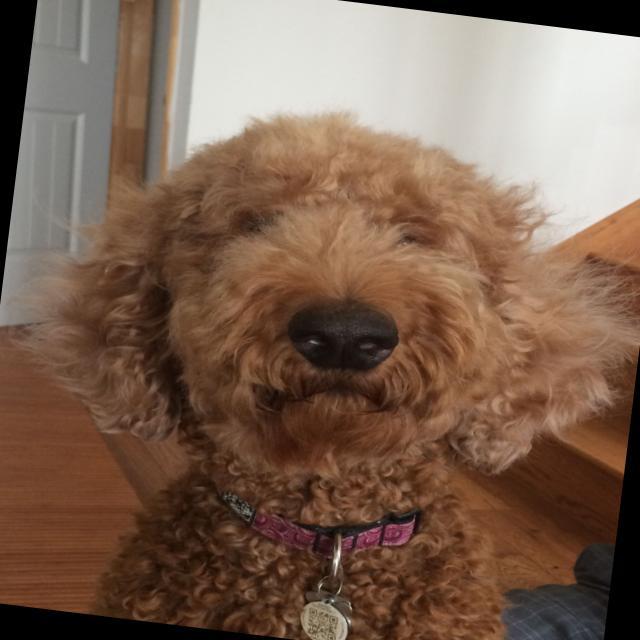
Healthy canine skin — no visible lesions, inflammation, or abnormalities. The skin and coat appear normal.